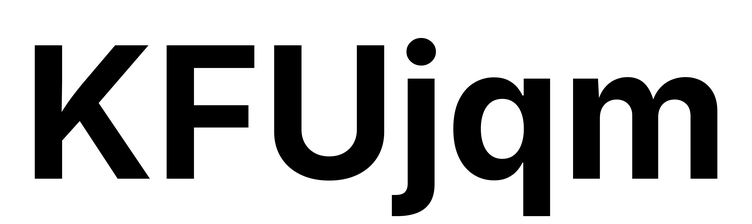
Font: Inter_Bold